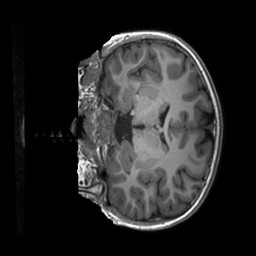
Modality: T1w
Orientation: coronal
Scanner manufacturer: siemens
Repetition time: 2.3 s
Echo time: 0.00229 s